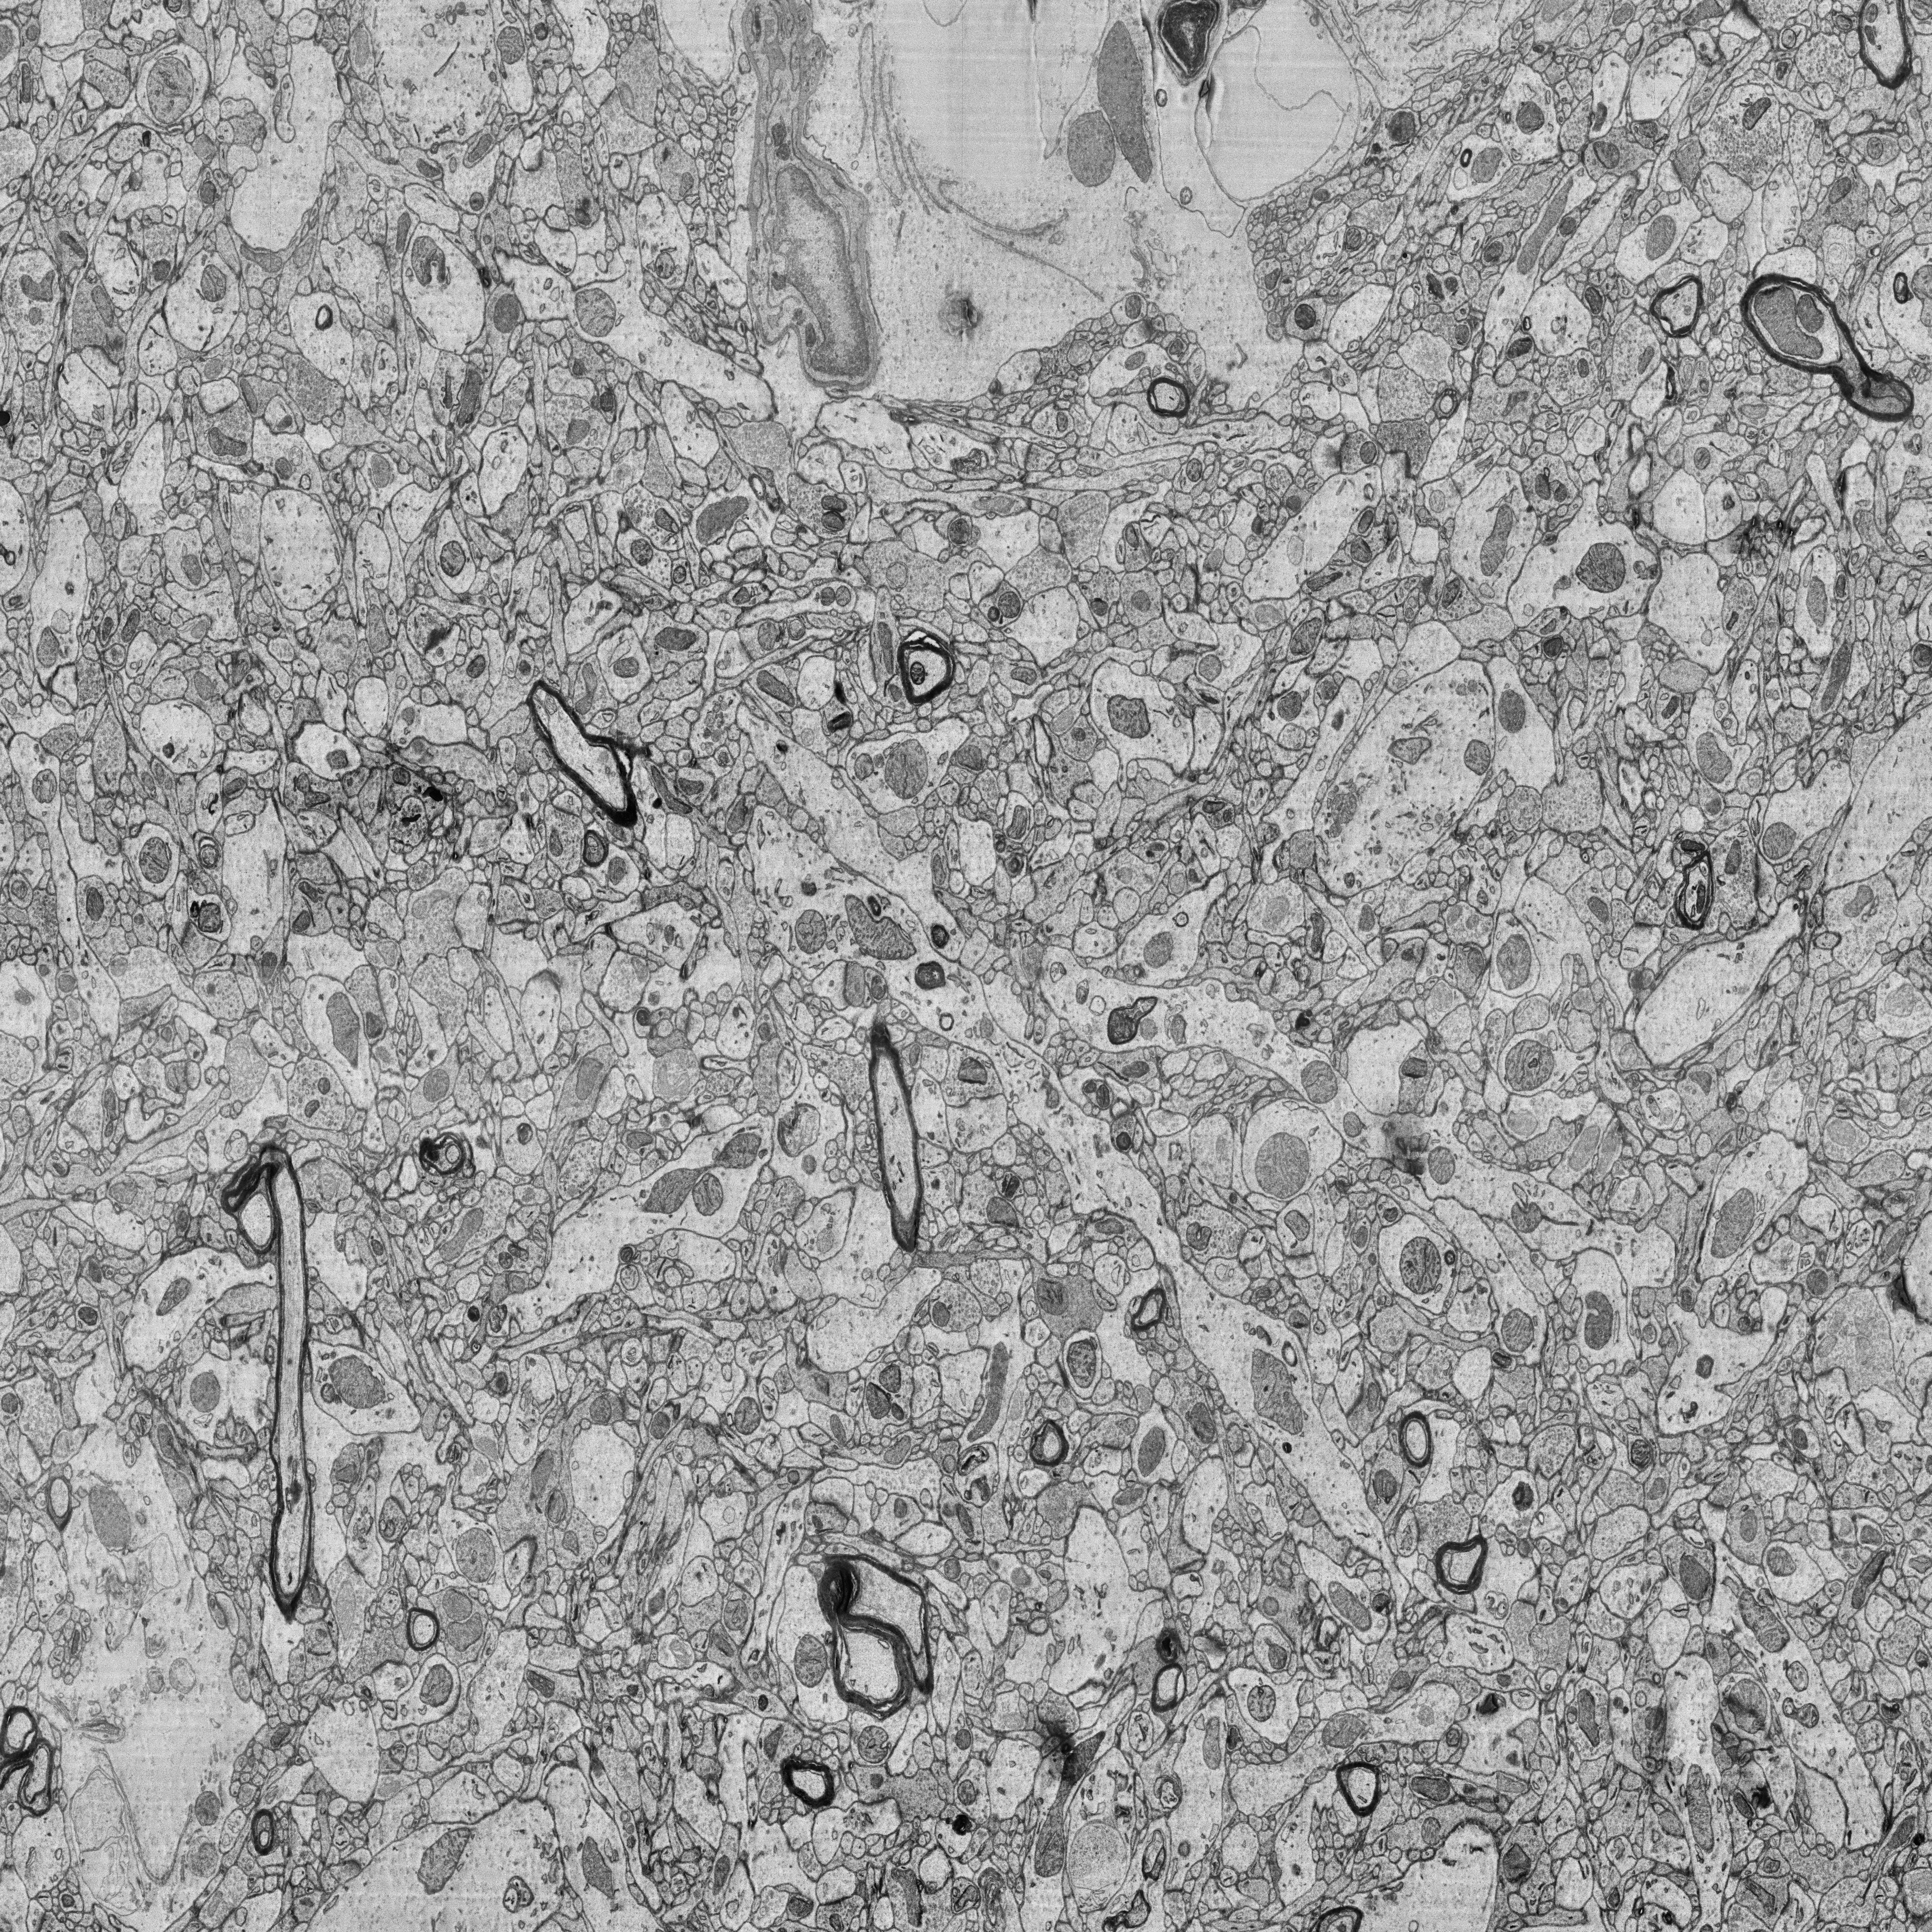
Electron microscopy slice of human cortex tissue
Slice depth (z): 1
Mitochondria instances in slice: 405